Question: I used NSURLConnection to get some data from internet in thread seperated from the main thread:
I put this in my :
'''
#import <UIKit/UIKit.h>
@interface JSONViewController : UIViewController <NSURLConnectionDelegate> {
BOOL firstTime;
NSMutableData *_responseData;
}
@end
'''
I use this code to start the connection in :
'''
NSURLRequest *request;
if (self.jsonItem == nil) {
request = [NSURLRequest requestWithURL:[NSURL URLWithString:[NSString stringWithFormat:@"%@%@",MY_URL,@"testvalue"]]];
}else {
request = [NSURLRequest requestWithURL:[NSURL URLWithString:[NSString stringWithFormat:@"%@%@",MY_URL,(NSString *)self.jsonItem]]];
}
NSLog(@"json Item = %@",self.jsonItem);
// Create url connection and fire request
NSURLConnection *conn = [[NSURLConnection alloc] initWithRequest:request delegate:self];
'''
I implement also those functions which are related to NSURLConnection protocol as well:
'''
#pragma mark NSURLConnection Delegate Methods
- (void)connection:(NSURLConnection *)connection didReceiveResponse:(NSURLResponse *)response {
_responseData = [[NSMutableData alloc] init];
}
- (void)connection:(NSURLConnection *)connection didReceiveData:(NSData *)data {
[_responseData appendData:data];
}
- (NSCachedURLResponse *)connection:(NSURLConnection *)connection
willCacheResponse:(NSCachedURLResponse*)cachedResponse {
return nil;
}
- (void)connectionDidFinishLoading:(NSURLConnection *)connection {}
- (void)connection:(NSURLConnection *)connection didFailWithError:(NSError *)error {}
'''
Everything works well.
The question is: after I get the result and the connection should be finished, Why do I still see this small indicator near the carrier field above the navigation bar? should I stop the connection manually ?

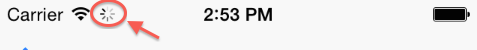
Answer: Somewhere in your code you should find something like this:
'''
UIApplication* app = [UIApplication sharedApplication];
app.networkActivityIndicatorVisible = YES;
'''
That sets the status bar's activity indicator to 'on'.
When the loading is finished you need to turn it off again. Do so by:
'''
UIApplication* app = [UIApplication sharedApplication];
app.networkActivityIndicatorVisible = NO;
'''
If you are downloading not more than one file at a time, then just add the two lines to your 'connectionDidFinisLoading' and 'didFailWithError' method implementations.